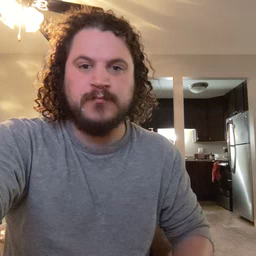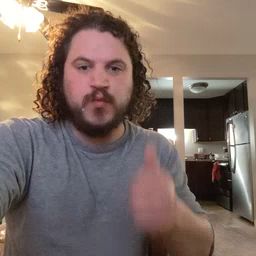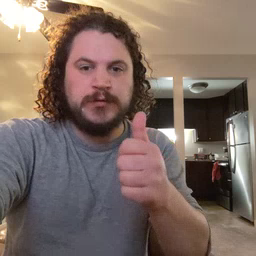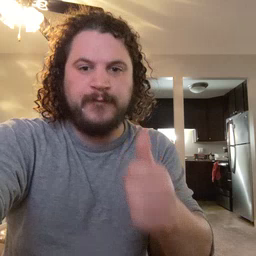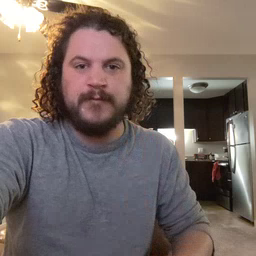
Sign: yourself